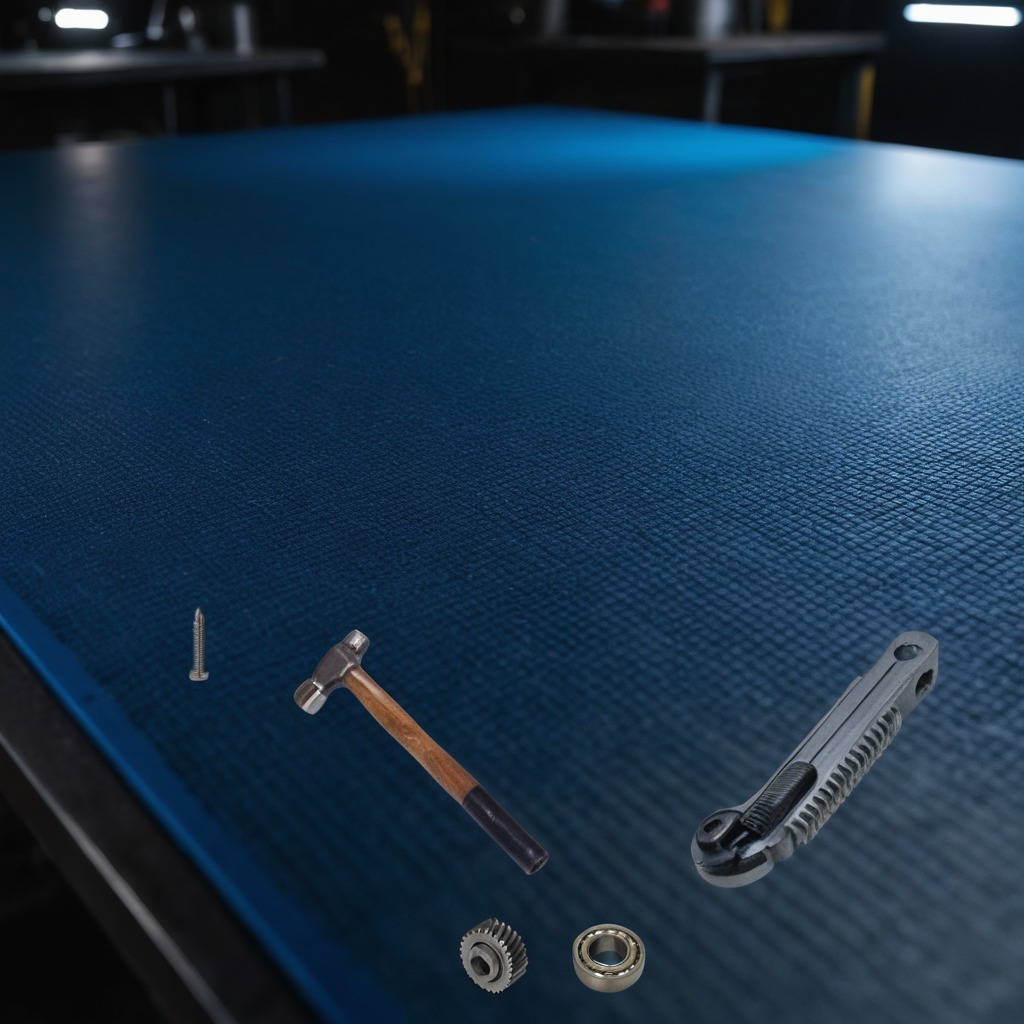
A metal ball bearing is lying on the clean granite tabletop covered with a blue rubber mat inside a workshop at night dim ambient light soft shadows worn but beneath the mat.